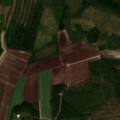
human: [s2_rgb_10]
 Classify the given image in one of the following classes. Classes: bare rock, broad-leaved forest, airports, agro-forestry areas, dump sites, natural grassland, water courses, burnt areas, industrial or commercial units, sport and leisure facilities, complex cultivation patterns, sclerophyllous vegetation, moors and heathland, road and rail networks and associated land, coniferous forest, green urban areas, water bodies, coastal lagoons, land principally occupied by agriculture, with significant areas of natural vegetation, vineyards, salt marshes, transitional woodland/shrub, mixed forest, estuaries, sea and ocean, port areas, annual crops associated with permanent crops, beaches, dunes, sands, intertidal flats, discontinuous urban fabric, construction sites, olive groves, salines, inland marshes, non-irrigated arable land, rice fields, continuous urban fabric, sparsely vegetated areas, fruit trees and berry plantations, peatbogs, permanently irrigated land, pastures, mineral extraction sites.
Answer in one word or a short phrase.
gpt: non-irrigated arable land, coniferous forest, mixed forest, transitional woodland/shrub